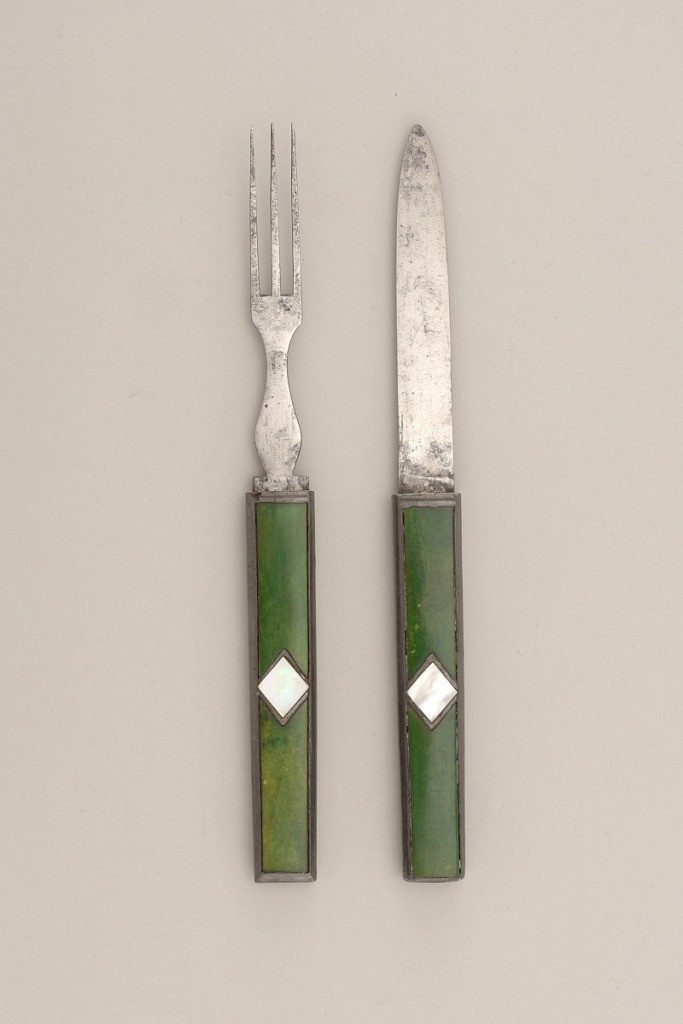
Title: Etui Fork with Green-stained Ivory and Mother-of-Pearl Handle
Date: ca. 1790
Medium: green-stained ivory, pewter, steel, mother-of-pearl
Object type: Etui fork
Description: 1985-103-133-a: Leaf-shaped knife (a) with straight sides. Flat re...;     1985-103-133-b: Three flat tines, flat baluster-shaped neck. Recta...